Question: I'm building an alertdialog to make a pre-payment summary. The problem is this alertdialog is taking all the screen instead of wrapping the content.
I've tried:
- 'wrap_content'- 'AlertDialog.getWindow().requestFeature(Window.FEATURE_NO_TITLE)'

Activity code:
'''
LayoutInflater inflater = BasketActivity.this.getLayoutInflater();
View layout = inflater.inflate(R.layout.dialog_pre_payment, null, false);
/* Set all TextView values here ....*/
Builder builder = new Builder(BasketActivity.this);
builder.setView(layout);
/* Avoid Double Pop-up */
if (payDialog != null && payDialog.isShowing()) {
payDialog.dismiss();
}
payDialog = builder.create();
payDialog.getWindow().requestFeature(Window.FEATURE_NO_TITLE);
payDialog.show();
'''
dialog_pre_payment.xml:
'''
<?xml version="1.0" encoding="utf-8"?>
<LinearLayout xmlns:android="http://schemas.android.com/apk/res/android"
android:layout_width="wrap_content"
android:layout_height="wrap_content"
android:background="@drawable/border_grey"
android:orientation="vertical"
android:weightSum="1">
<LinearLayout
android:layout_height="0dp"
android:layout_width="match_parent"
android:orientation="horizontal"
android:layout_weight="1"
android:weightSum="10"
android:paddingBottom="10dp">
<LinearLayout
android:orientation="vertical"
android:layout_height="match_parent"
android:layout_width="0dp"
android:layout_weight="5"
android:layout_marginRight="10dp"
android:layout_marginLeft="10dp">
<TextView android:layout_width="match_parent"
android:layout_height="wrap_content"
android:text="@string/basket"
style="@style/list_key"
android:textStyle="bold"
android:layout_marginTop="20dp"/>
<LinearLayout
android:layout_height="match_parent"
android:layout_width="match_parent"
android:orientation="vertical"
android:weightSum="1"
android:background="@drawable/border_grey"
android:layout_marginTop="5dp"
android:padding="15dp"
>
<ListView android:id="@+id/priced_basket"
android:layout_weight="1"
android:layout_width="match_parent"
android:layout_height="0dp"
>
</ListView>
<LinearLayout android:layout_width="match_parent"
android:layout_height="1dp"
android:orientation="vertical"
android:background="@color/login_input_border"
android:layout_marginTop="3dp"
android:layout_marginBottom="1dp"
android:gravity="bottom"/>
<LinearLayout android:orientation="horizontal"
android:layout_height="wrap_content"
android:layout_width="match_parent"
android:gravity="bottom">
<TextView android:layout_height="wrap_content"
android:layout_width="wrap_content"
android:text="Total:"
android:textStyle="bold"
android:textColor="@color/main_fg"
android:textSize="16sp"/>
<TextView android:id="@+id/total_priced_list"
android:layout_height="wrap_content"
android:layout_width="wrap_content"
android:textStyle="bold"
android:gravity="right"
android:textColor="@color/main_fg"
android:textSize="16sp"/>
</LinearLayout>
</LinearLayout>
</LinearLayout>
<LinearLayout
android:layout_height="wrap_content"
android:layout_width="0dp"
android:layout_weight="5"
android:orientation="vertical">
<TextView
android:layout_height="wrap_content"
android:layout_width="match_parent"
android:text="@string/beneficiary"
android:textStyle="bold"
android:layout_marginTop="20dp"
style="@style/list_key"/>
<LinearLayout android:orientation="horizontal"
android:layout_height="wrap_content"
android:layout_width="match_parent"
android:background="@drawable/border_grey"
android:layout_marginLeft="0dp"
android:layout_marginRight="10dp"
android:layout_marginTop="5dp"
android:padding="15dp">
<ImageView android:id="@+id/customer_pic"
android:layout_width="wrap_content"
android:layout_height="match_parent"
android:src="@drawable/user_pic"/>
<LinearLayout android:orientation="vertical"
android:layout_width="match_parent"
android:layout_height="wrap_content" >
<TextView android:id="@+id/card_name"
android:layout_height="wrap_content"
android:layout_width="match_parent"
style="@style/list_key"
android:textColor="@color/main_fg"/>
<TextView android:id="@+id/card_email"
android:layout_height="wrap_content"
android:layout_width="match_parent"
style="@style/list_key"
android:textColor="@color/main_fg"/>
</LinearLayout>
</LinearLayout>
<LinearLayout
android:orientation="vertical"
android:layout_width="match_parent"
android:layout_height="wrap_content"
android:background="@drawable/border_grey"
android:layout_marginRight="10dp"
android:layout_marginTop="25dp"
android:padding="15dp"
>
<LinearLayout android:orientation="horizontal"
android:layout_width="match_parent"
android:layout_height="wrap_content">
<TextView android:layout_width="wrap_content"
android:layout_height="match_parent"
android:text="@string/balance"
android:textColor="@color/main_fg"
android:textSize="16sp"/>
<TextView android:id="@+id/card_balance"
android:layout_height="wrap_content"
android:layout_width="match_parent"
android:gravity="right"
android:textSize="16sp"/>
</LinearLayout>
<LinearLayout android:orientation="horizontal"
android:layout_width="match_parent"
android:layout_height="wrap_content">
<TextView android:layout_width="wrap_content"
android:layout_height="match_parent"
android:text="@string/amount"
android:textColor="@color/main_fg"
android:textSize="16sp"/>
<TextView android:id="@+id/basket_total_price"
android:layout_height="wrap_content"
android:layout_width="match_parent"
android:gravity="right"
android:textColor="@color/neutral"
android:textSize="16sp"/>
</LinearLayout>
<LinearLayout android:layout_width="match_parent"
android:layout_height="1dp"
android:orientation="vertical"
android:background="@color/login_input_border"/>
<LinearLayout android:orientation="horizontal"
android:layout_width="match_parent"
android:layout_height="wrap_content"
>
<TextView android:layout_width="wrap_content"
android:layout_height="match_parent"
android:text="@string/previsional_balance"
android:textColor="@color/main_fg"
android:textSize="16sp"/>
<TextView android:id="@+id/card_balance_after_payment"
android:layout_height="wrap_content"
android:layout_width="match_parent"
android:gravity="right"
android:layout_gravity="right"
android:textSize="16sp"/>
</LinearLayout>
</LinearLayout>
</LinearLayout>
</LinearLayout>
<LinearLayout android:orientation="horizontal"
android:layout_height="40dp"
android:layout_width="match_parent"
android:weightSum="2"
android:gravity="center_horizontal">
<Button android:id="@+id/btn_cancel"
android:layout_height="match_parent"
android:layout_width="0dp"
android:layout_weight="1"
android:gravity="center_vertical|center_horizontal"
android:text="@string/cancel"
style="@style/CheckBalanceButton"
/>
<Button android:id="@+id/btn_validate"
android:layout_height="match_parent"
android:layout_width="0dp"
android:layout_weight="1"
android:gravity="center_vertical|center_horizontal"
android:text="@string/pay"
style="@style/PayButton"/>
</LinearLayout>
'''
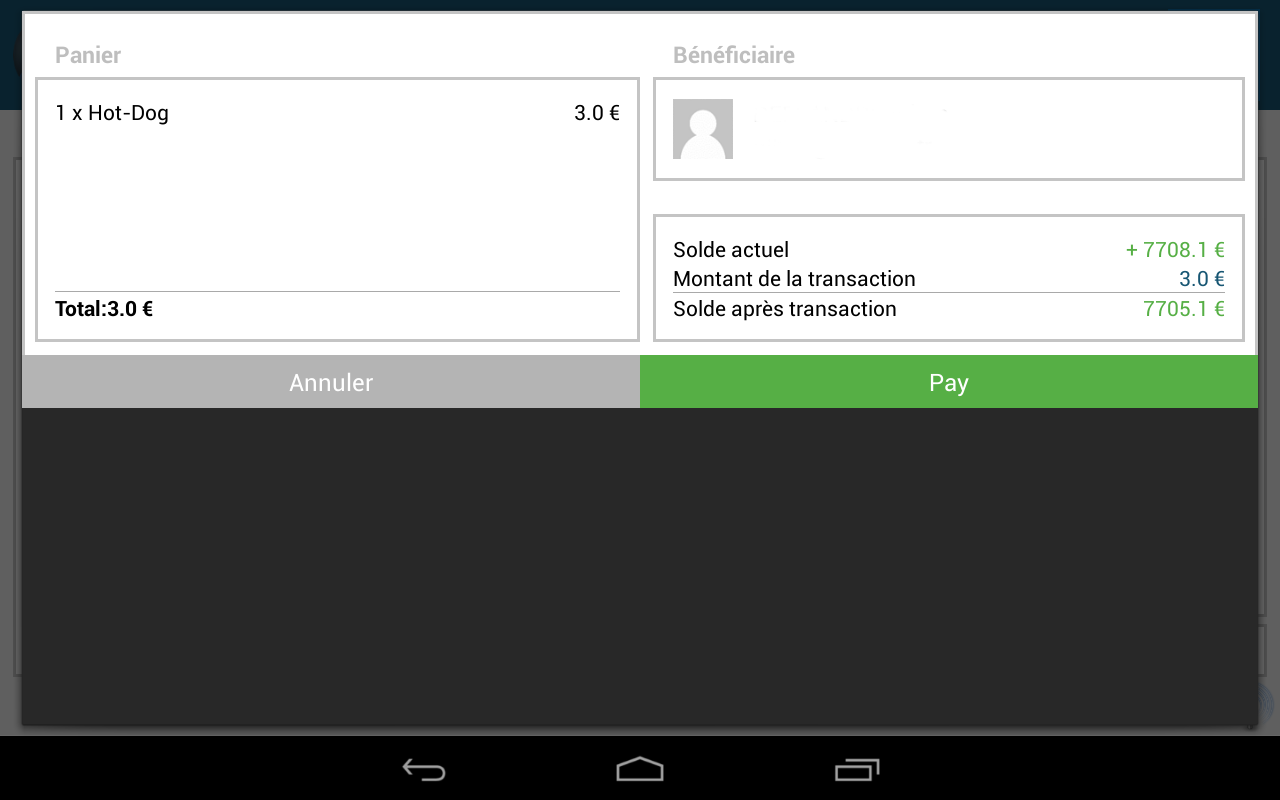
Answer: Al Blanc. Add a dummy Relativelayout around your actual code with height and width match_parent. I always used this technique.
Here is your modified code to give you an idea.
'''
<?xml version="1.0" encoding="utf-8"?>
<RelativeLayout android:layout_width="match_parent"
android:layout_height="match_parent" xmlns:android="http://schemas.android.com/apk/res/android">
<LinearLayout
android:layout_width="wrap_content"
android:layout_height="wrap_content" android:layout_centerInParent="true"
android:background="@drawable/border_grey"
android:orientation="vertical"
android:weightSum="1" >
<LinearLayout
android:layout_height="0dp"
android:layout_width="match_parent"
android:orientation="horizontal"
android:layout_weight="1"
android:weightSum="10"
android:paddingBottom="10dp">
<LinearLayout
android:orientation="vertical"
android:layout_height="match_parent"
android:layout_width="0dp"
android:layout_weight="5"
android:layout_marginRight="10dp"
android:layout_marginLeft="10dp">
<TextView android:layout_width="match_parent"
android:layout_height="wrap_content"
android:text="@string/basket"
style="@style/list_key"
android:textStyle="bold"
android:layout_marginTop="20dp"/>
<LinearLayout
android:layout_height="match_parent"
android:layout_width="match_parent"
android:orientation="vertical"
android:weightSum="1"
android:background="@drawable/border_grey"
android:layout_marginTop="5dp"
android:padding="15dp"
>
<ListView android:id="@+id/priced_basket"
android:layout_weight="1"
android:layout_width="match_parent"
android:layout_height="0dp"
>
</ListView>
<LinearLayout android:layout_width="match_parent"
android:layout_height="1dp"
android:orientation="vertical"
android:background="@color/login_input_border"
android:layout_marginTop="3dp"
android:layout_marginBottom="1dp"
android:gravity="bottom"/>
<LinearLayout android:orientation="horizontal"
android:layout_height="wrap_content"
android:layout_width="match_parent"
android:gravity="bottom">
<TextView android:layout_height="wrap_content"
android:layout_width="wrap_content"
android:text="Total:"
android:textStyle="bold"
android:textColor="@color/main_fg"
android:textSize="16sp"/>
<TextView android:id="@+id/total_priced_list"
android:layout_height="wrap_content"
android:layout_width="wrap_content"
android:textStyle="bold"
android:gravity="right"
android:textColor="@color/main_fg"
android:textSize="16sp"/>
</LinearLayout>
</LinearLayout>
</LinearLayout>
<LinearLayout
android:layout_height="wrap_content"
android:layout_width="0dp"
android:layout_weight="5"
android:orientation="vertical">
<TextView
android:layout_height="wrap_content"
android:layout_width="match_parent"
android:text="@string/beneficiary"
android:textStyle="bold"
android:layout_marginTop="20dp"
style="@style/list_key"/>
<LinearLayout android:orientation="horizontal"
android:layout_height="wrap_content"
android:layout_width="match_parent"
android:background="@drawable/border_grey"
android:layout_marginLeft="0dp"
android:layout_marginRight="10dp"
android:layout_marginTop="5dp"
android:padding="15dp">
<ImageView android:id="@+id/customer_pic"
android:layout_width="wrap_content"
android:layout_height="match_parent"
android:src="@drawable/user_pic"/>
<LinearLayout android:orientation="vertical"
android:layout_width="match_parent"
android:layout_height="wrap_content" >
<TextView android:id="@+id/card_name"
android:layout_height="wrap_content"
android:layout_width="match_parent"
style="@style/list_key"
android:textColor="@color/main_fg"/>
<TextView android:id="@+id/card_email"
android:layout_height="wrap_content"
android:layout_width="match_parent"
style="@style/list_key"
android:textColor="@color/main_fg"/>
</LinearLayout>
</LinearLayout>
<LinearLayout
android:orientation="vertical"
android:layout_width="match_parent"
android:layout_height="wrap_content"
android:background="@drawable/border_grey"
android:layout_marginRight="10dp"
android:layout_marginTop="25dp"
android:padding="15dp"
>
<LinearLayout android:orientation="horizontal"
android:layout_width="match_parent"
android:layout_height="wrap_content">
<TextView android:layout_width="wrap_content"
android:layout_height="match_parent"
android:text="@string/balance"
android:textColor="@color/main_fg"
android:textSize="16sp"/>
<TextView android:id="@+id/card_balance"
android:layout_height="wrap_content"
android:layout_width="match_parent"
android:gravity="right"
android:textSize="16sp"/>
</LinearLayout>
<LinearLayout android:orientation="horizontal"
android:layout_width="match_parent"
android:layout_height="wrap_content">
<TextView android:layout_width="wrap_content"
android:layout_height="match_parent"
android:text="@string/amount"
android:textColor="@color/main_fg"
android:textSize="16sp"/>
<TextView android:id="@+id/basket_total_price"
android:layout_height="wrap_content"
android:layout_width="match_parent"
android:gravity="right"
android:textColor="@color/neutral"
android:textSize="16sp"/>
</LinearLayout>
<LinearLayout android:layout_width="match_parent"
android:layout_height="1dp"
android:orientation="vertical"
android:background="@color/login_input_border"/>
<LinearLayout android:orientation="horizontal"
android:layout_width="match_parent"
android:layout_height="wrap_content"
>
<TextView android:layout_width="wrap_content"
android:layout_height="match_parent"
android:text="@string/previsional_balance"
android:textColor="@color/main_fg"
android:textSize="16sp"/>
<TextView android:id="@+id/card_balance_after_payment"
android:layout_height="wrap_content"
android:layout_width="match_parent"
android:gravity="right"
android:layout_gravity="right"
android:textSize="16sp"/>
</LinearLayout>
</LinearLayout>
</LinearLayout>
</LinearLayout>
<LinearLayout android:orientation="horizontal"
android:layout_height="40dp"
android:layout_width="wrap_content"
android:weightSum="2"
android:gravity="center_horizontal">
<Button android:id="@+id/btn_cancel"
android:layout_height="match_parent"
android:layout_width="0dp"
android:layout_weight="1"
android:gravity="center_vertical|center_horizontal"
android:text="@string/cancel"
style="@style/CheckBalanceButton"
/>
<Button android:id="@+id/btn_validate"
android:layout_height="match_parent"
android:layout_width="0dp"
android:layout_weight="1"
android:gravity="center_vertical|center_horizontal"
android:text="@string/pay"
style="@style/PayButton"/>
</LinearLayout>
</RelativeLayout>
'''